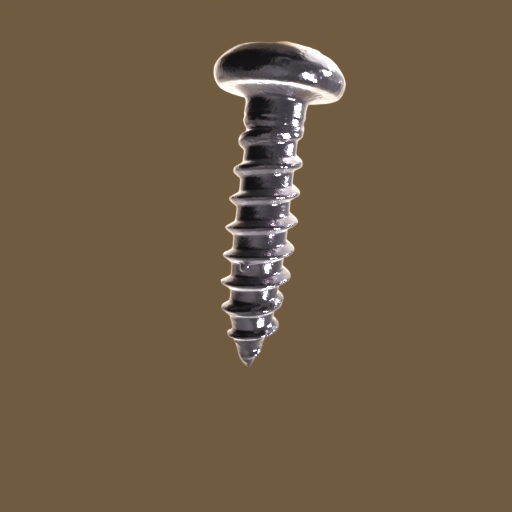
Label: screw